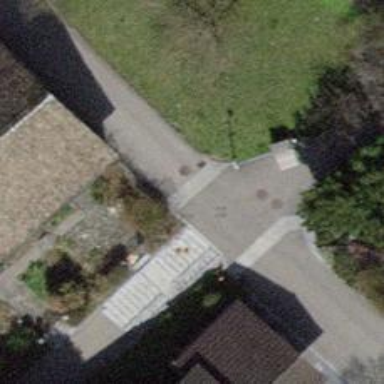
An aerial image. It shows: Set of steps with sett surface. Ramp is available for accessibility.